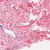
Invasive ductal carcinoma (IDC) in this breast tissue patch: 0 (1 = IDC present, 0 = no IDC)